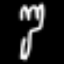
Label: fork